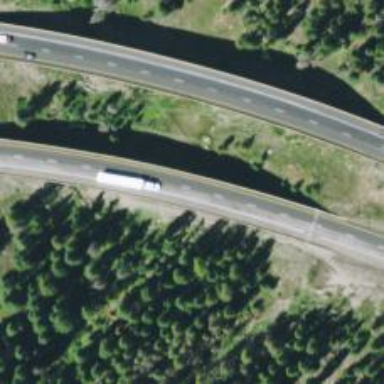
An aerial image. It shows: Viaduct bridge over motorway with asphalt surface.